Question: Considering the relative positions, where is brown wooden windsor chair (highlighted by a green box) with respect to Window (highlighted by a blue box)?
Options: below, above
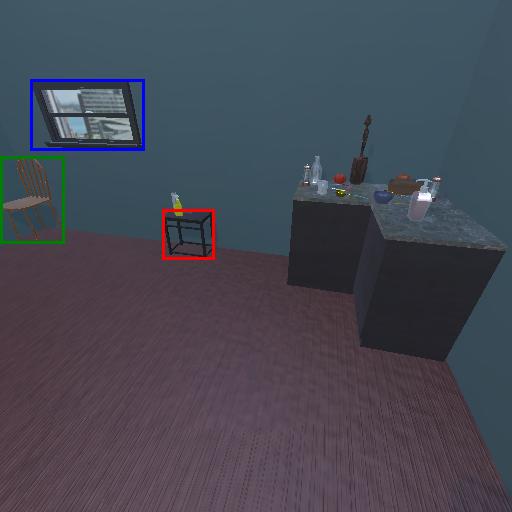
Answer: below